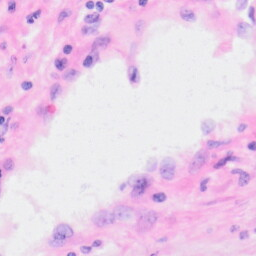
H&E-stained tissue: Kidney